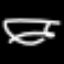
Label: squiggle